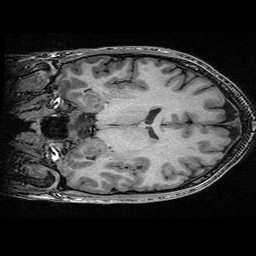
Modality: T1w
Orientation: coronal
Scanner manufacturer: ge
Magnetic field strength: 3 T
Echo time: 0.00318 s